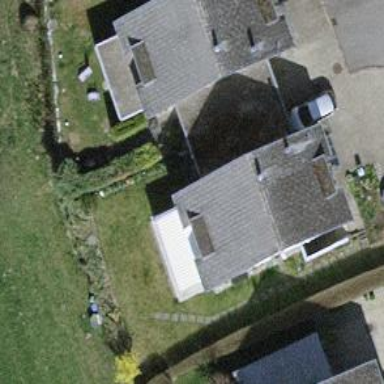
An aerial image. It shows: Building with flat roof.